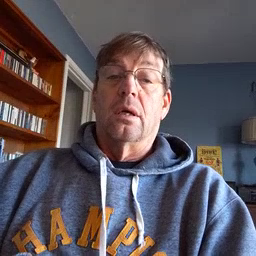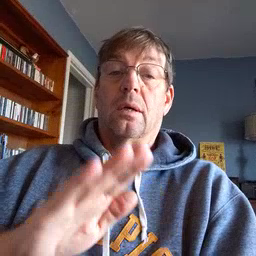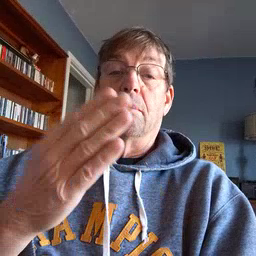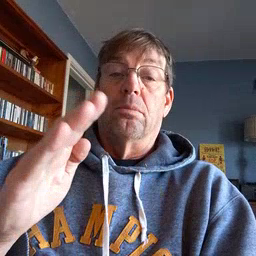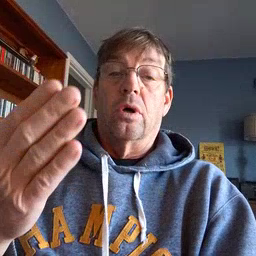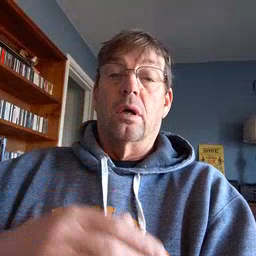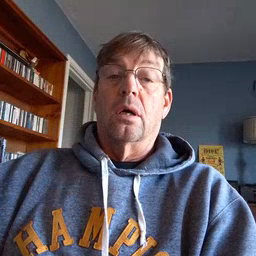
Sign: book